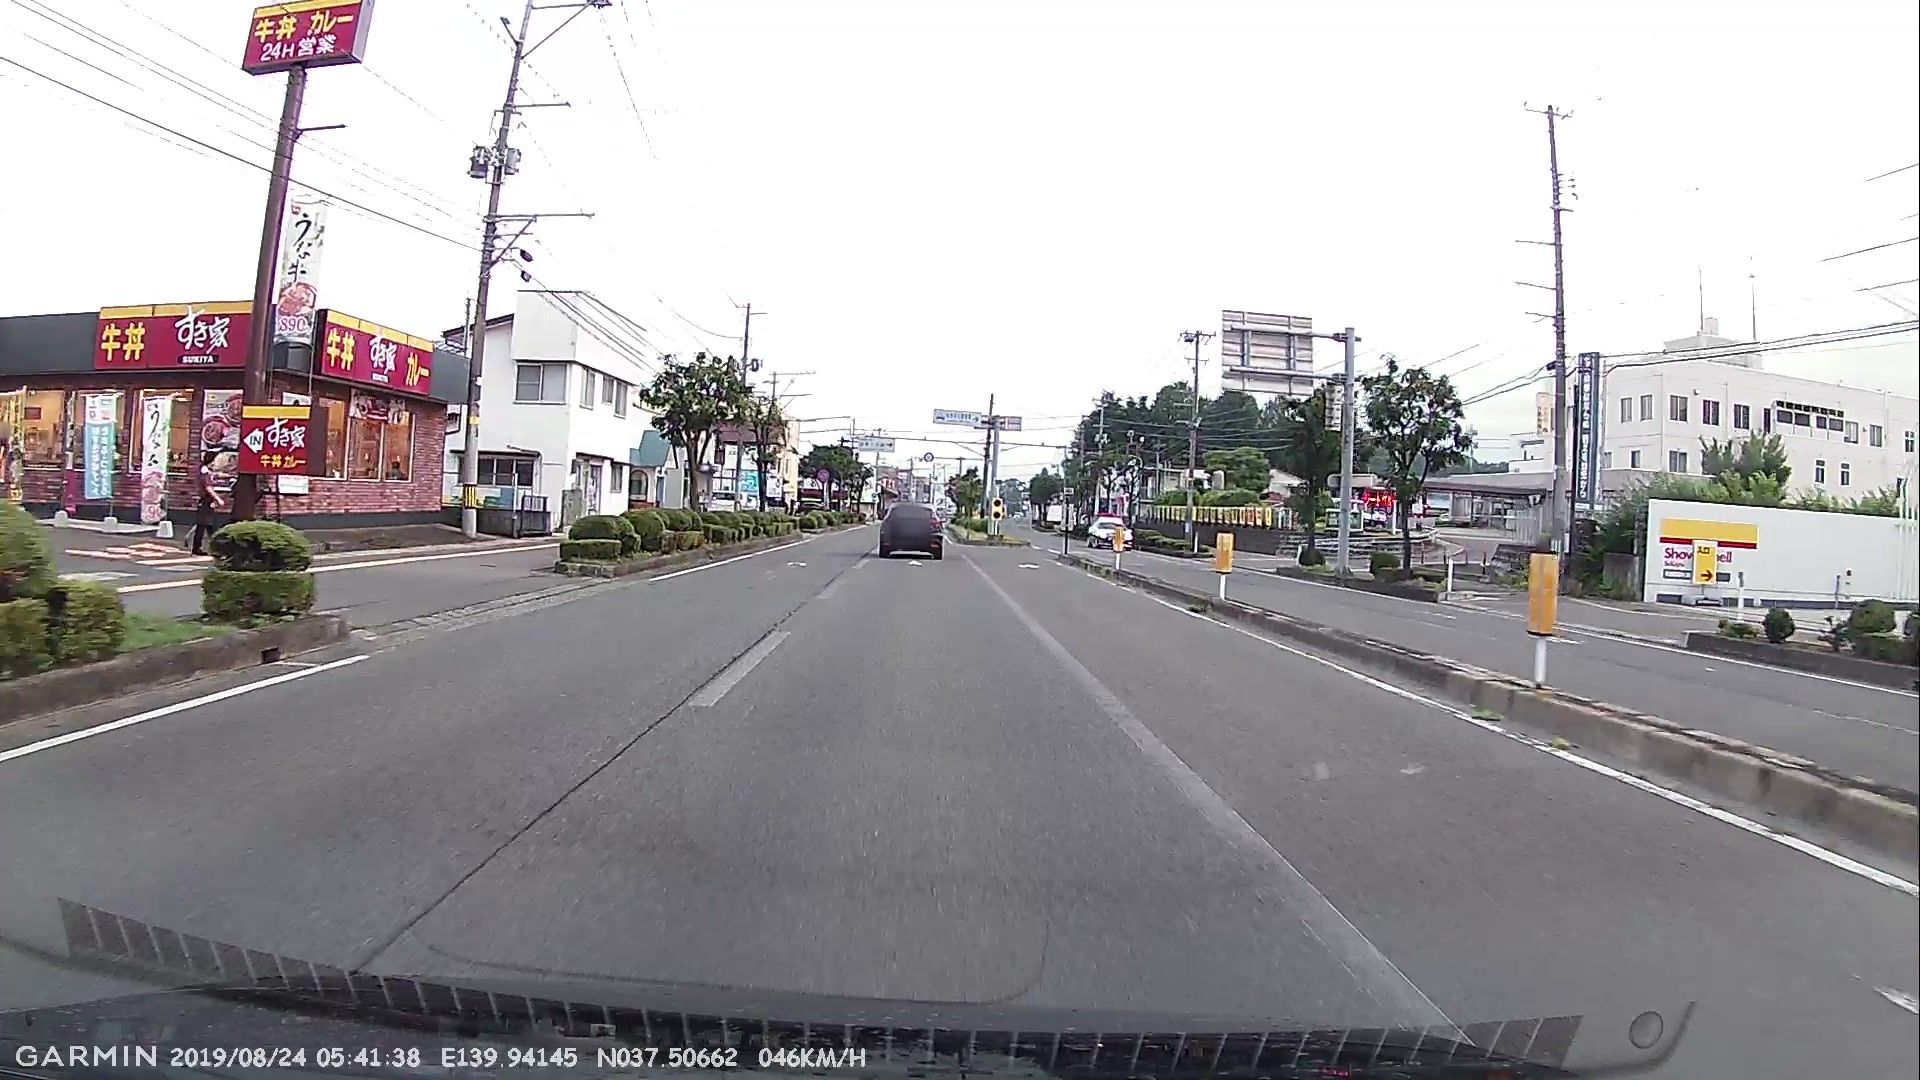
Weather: cloudy
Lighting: day
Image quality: good
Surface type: driving surface
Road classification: primary
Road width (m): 3.8
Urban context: urban centre
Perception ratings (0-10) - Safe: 2.62, Lively: 6.21, Beautiful: 5.26, Boring: 1.91, Depressing: 4.65, Wealthy: 0.79